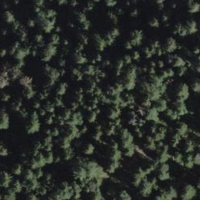
EUNIS habitat code: 43
Species observed at this site:
Primula hirsuta